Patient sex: F
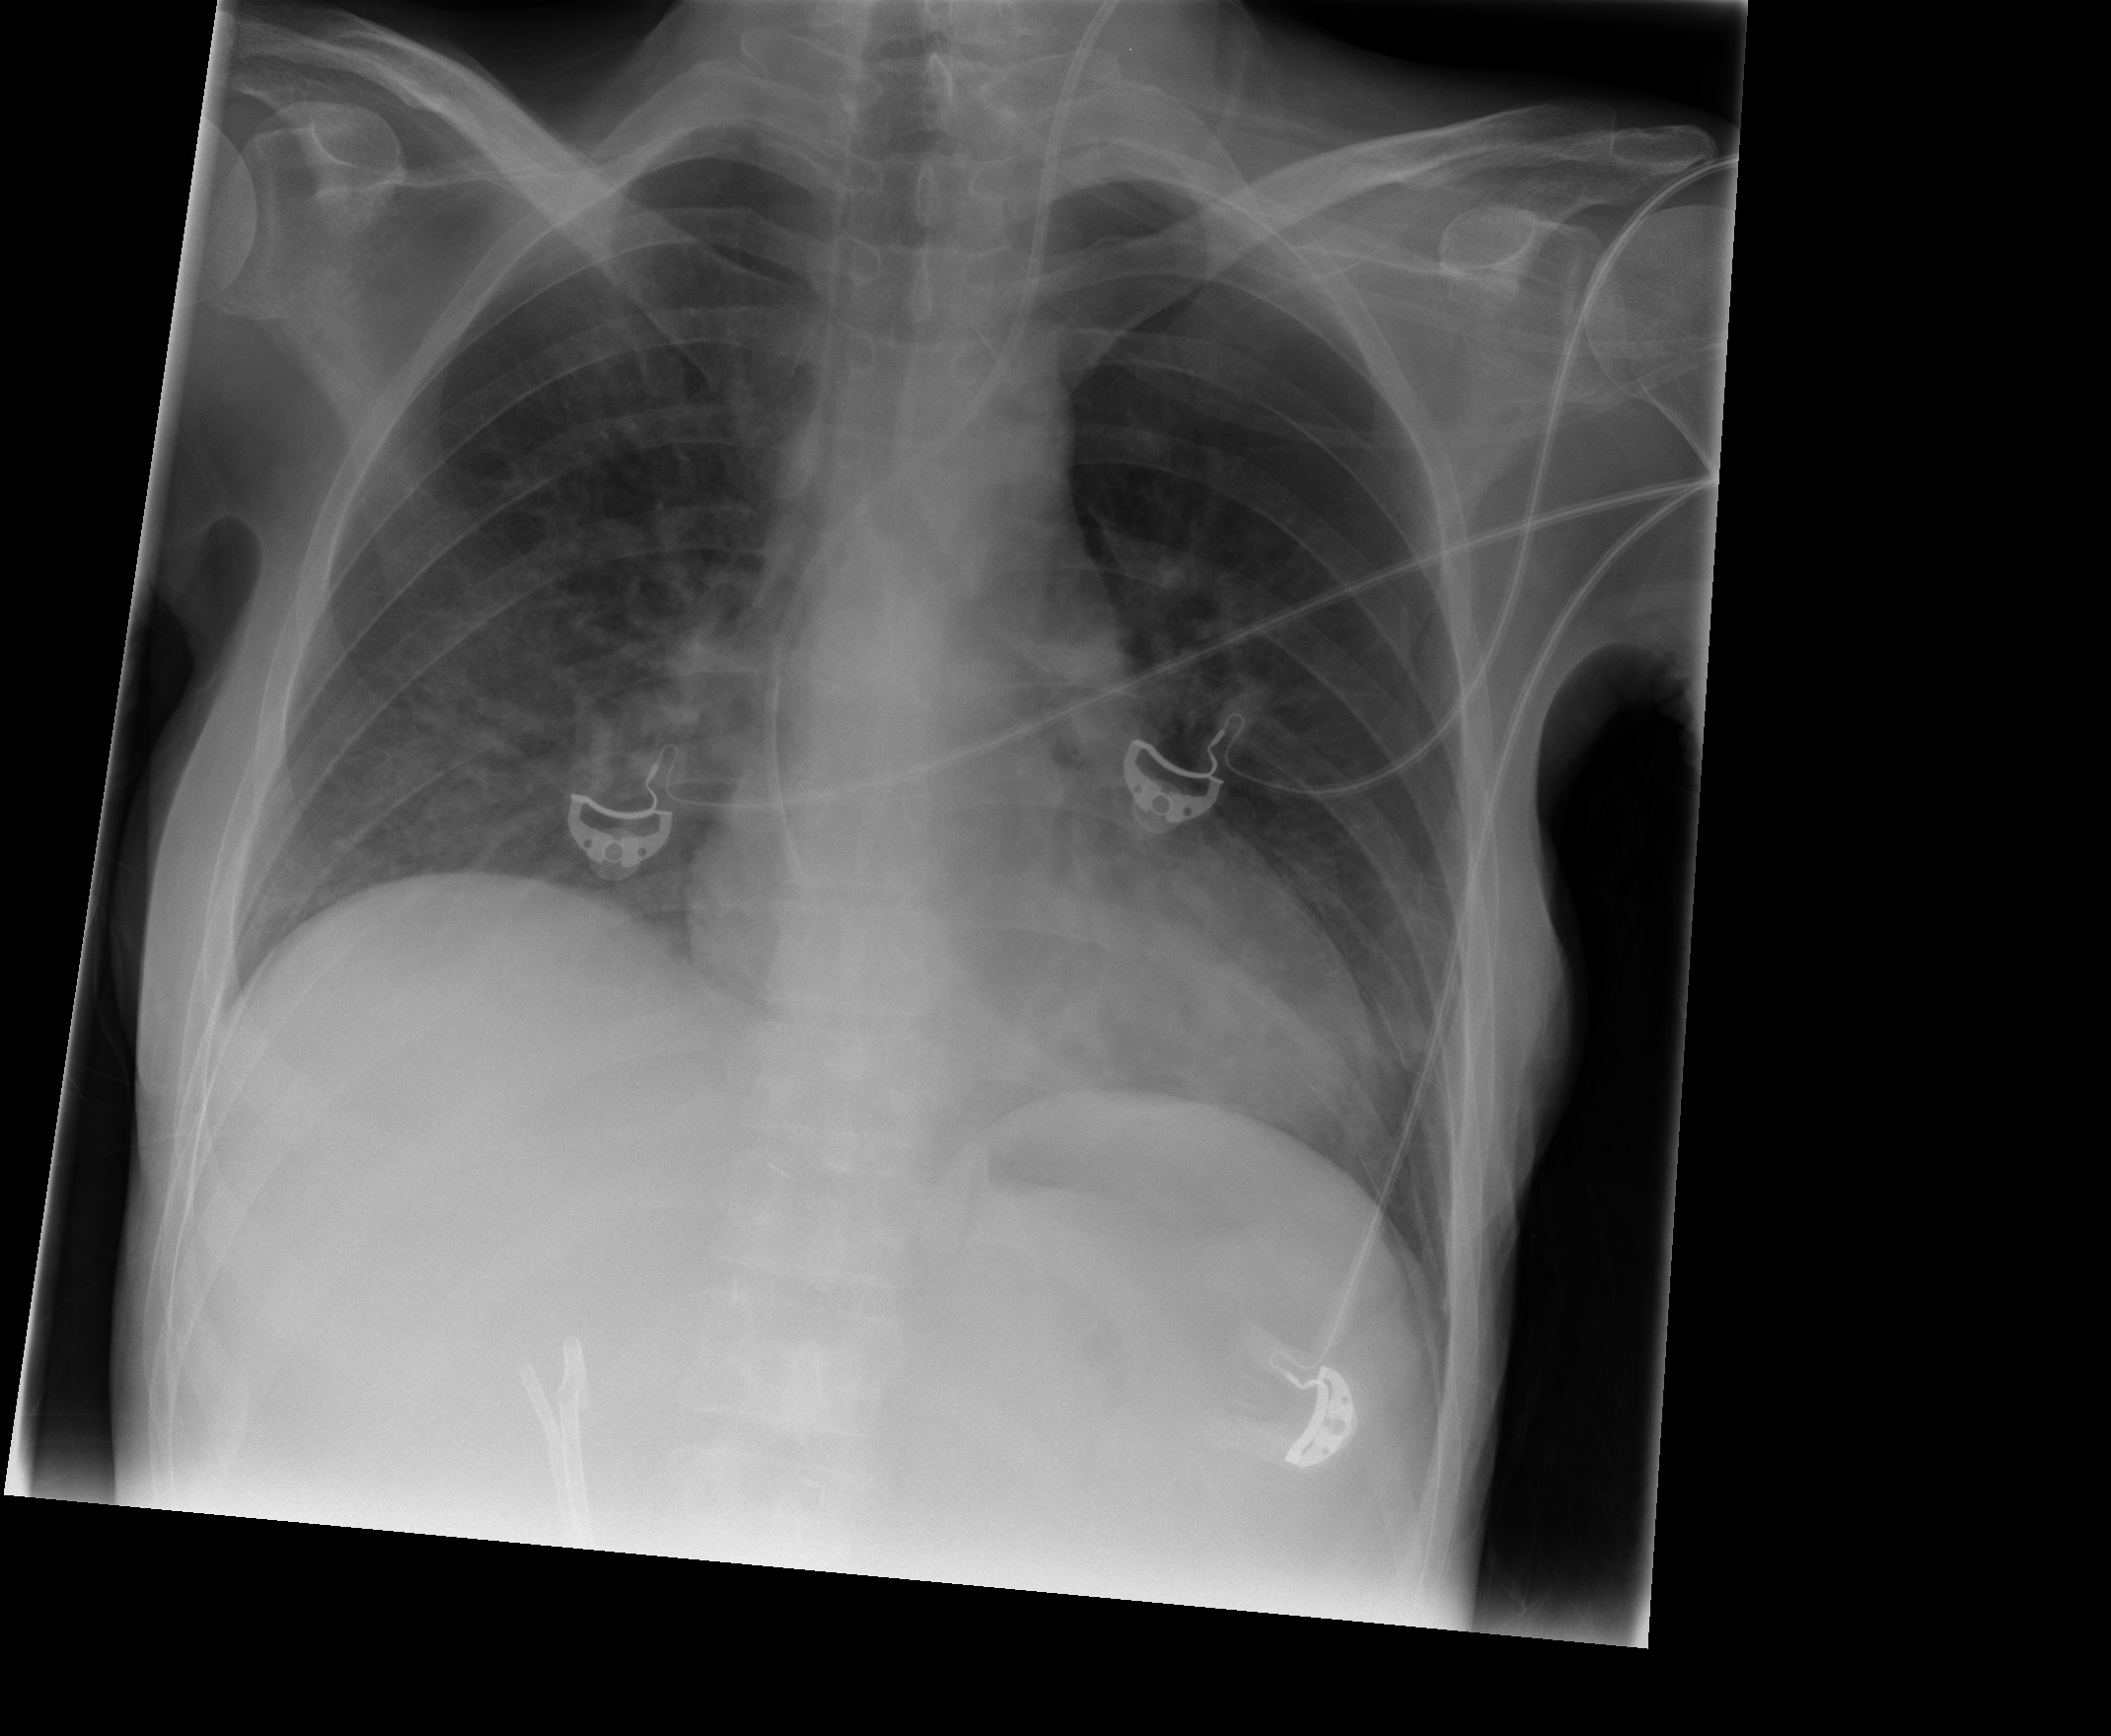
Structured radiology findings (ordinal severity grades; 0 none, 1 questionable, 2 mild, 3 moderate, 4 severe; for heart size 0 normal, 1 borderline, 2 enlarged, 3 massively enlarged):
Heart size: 0
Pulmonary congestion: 0
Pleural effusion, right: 0
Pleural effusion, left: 0
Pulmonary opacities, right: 1
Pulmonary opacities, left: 0
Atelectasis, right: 1
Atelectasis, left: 1